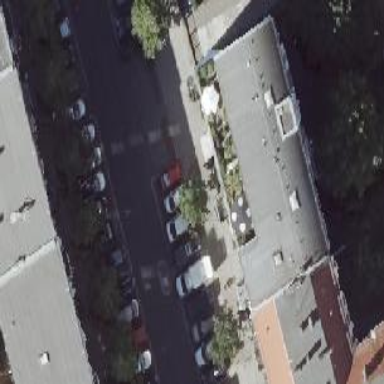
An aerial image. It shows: Apartments housed in building with gambrel roof.